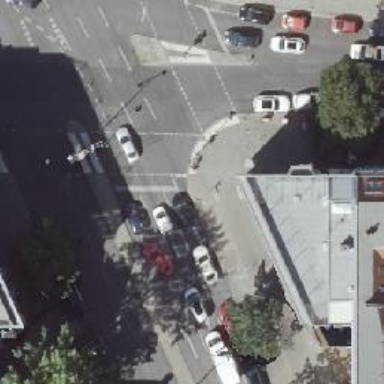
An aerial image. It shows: Road crossing with traffic signals.